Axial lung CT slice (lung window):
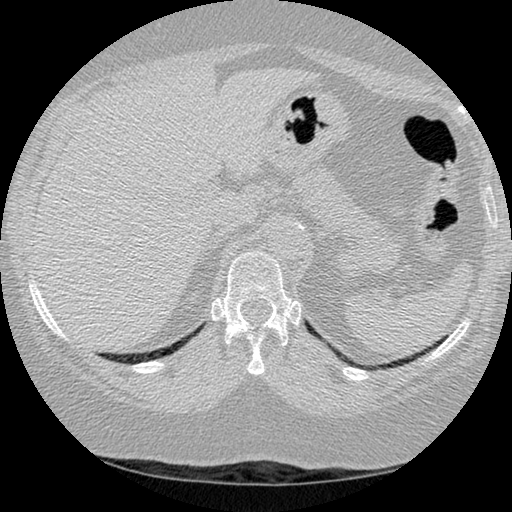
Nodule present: no